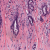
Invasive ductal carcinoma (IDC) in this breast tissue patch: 1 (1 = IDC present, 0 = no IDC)